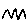
Label: zigzag